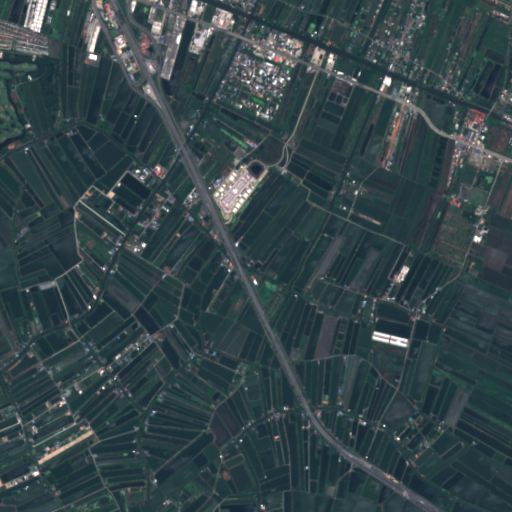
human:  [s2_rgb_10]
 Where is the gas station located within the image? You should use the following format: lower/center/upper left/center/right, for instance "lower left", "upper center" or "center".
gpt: The gas station is located in the upper right of the image.
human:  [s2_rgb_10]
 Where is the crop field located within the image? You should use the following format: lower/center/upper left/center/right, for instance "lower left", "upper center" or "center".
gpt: There is no crop field in the image.